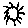
Label: sun